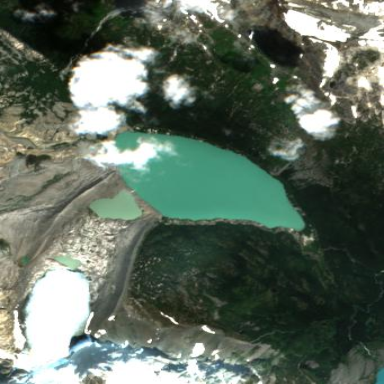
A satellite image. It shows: Serene lake surrounded by nature.